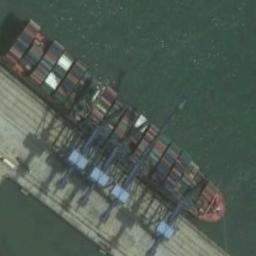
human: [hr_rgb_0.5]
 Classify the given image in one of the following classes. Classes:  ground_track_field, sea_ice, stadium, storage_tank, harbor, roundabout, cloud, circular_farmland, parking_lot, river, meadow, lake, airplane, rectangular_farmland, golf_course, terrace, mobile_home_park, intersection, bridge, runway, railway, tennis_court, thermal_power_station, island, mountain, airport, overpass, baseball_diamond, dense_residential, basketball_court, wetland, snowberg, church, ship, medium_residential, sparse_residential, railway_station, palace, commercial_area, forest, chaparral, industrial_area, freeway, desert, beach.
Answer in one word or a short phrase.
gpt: ship